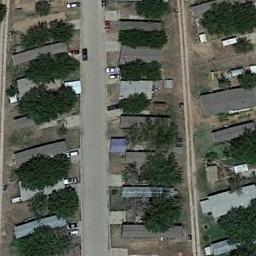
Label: mobile_home_park